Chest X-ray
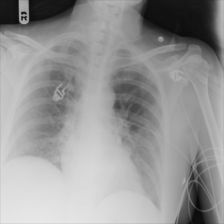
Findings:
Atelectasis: positive
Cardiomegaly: negative
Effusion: negative
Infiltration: positive
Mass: negative
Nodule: negative
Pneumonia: negative
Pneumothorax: negative
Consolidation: negative
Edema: negative
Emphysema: negative
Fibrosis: negative
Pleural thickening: negative
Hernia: negative